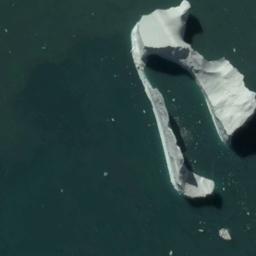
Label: sea_ice